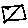
Label: square